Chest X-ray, AP view. Patient: 24 years old, sex F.
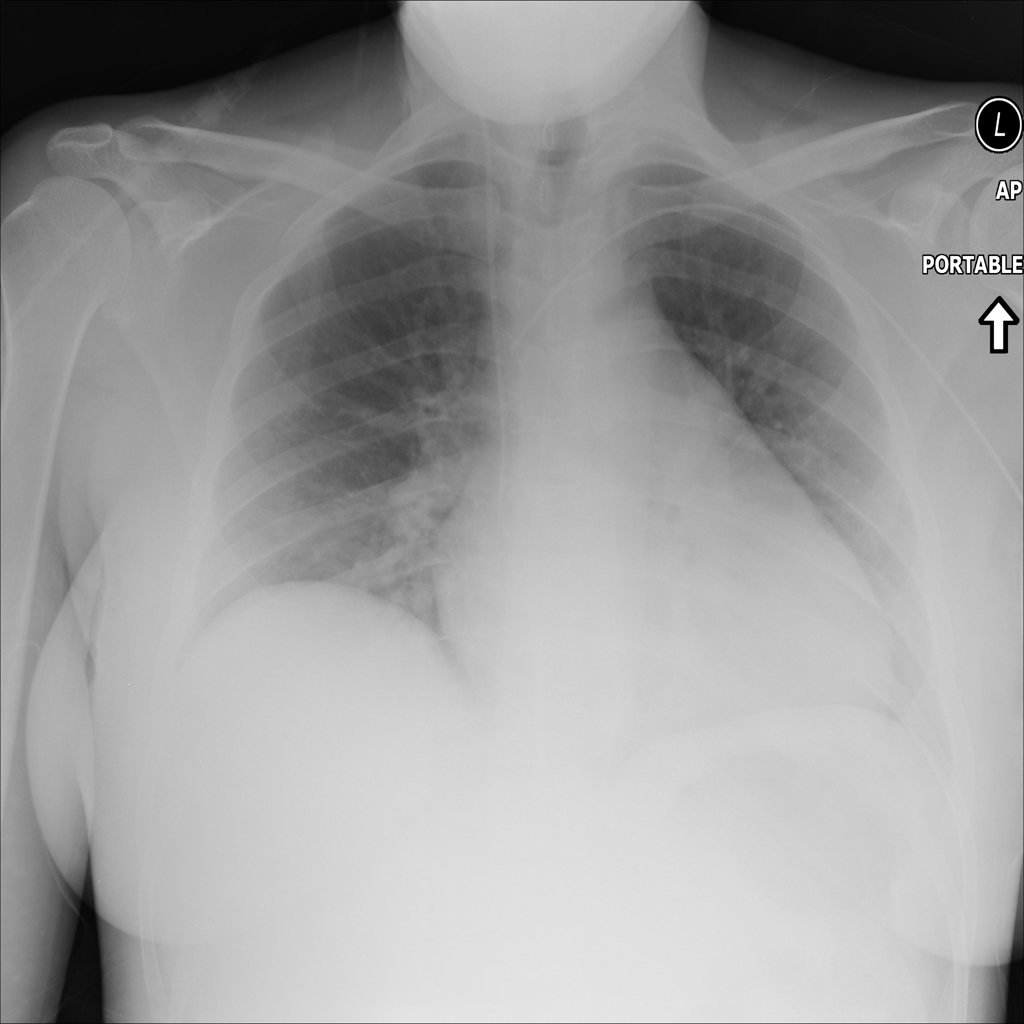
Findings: No Finding